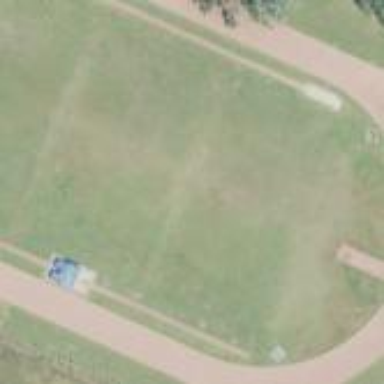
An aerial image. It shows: Athletics pitch designated for leisure land.